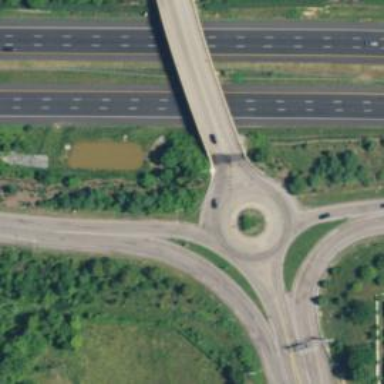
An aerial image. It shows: Secondary road with asphalt surface leading to roundabout.